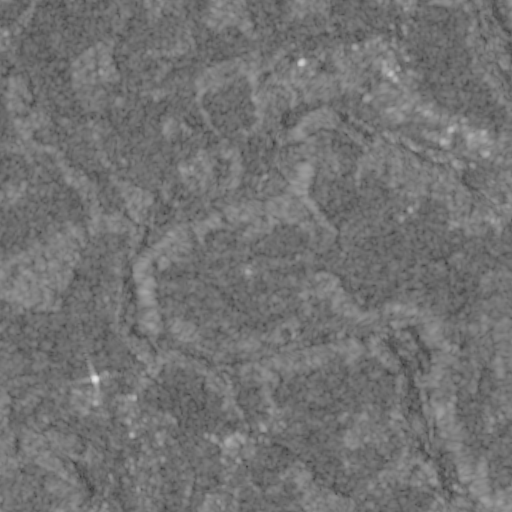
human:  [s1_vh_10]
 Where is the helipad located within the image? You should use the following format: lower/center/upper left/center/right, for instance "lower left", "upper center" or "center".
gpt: The helipad is located in the lower center of the image.
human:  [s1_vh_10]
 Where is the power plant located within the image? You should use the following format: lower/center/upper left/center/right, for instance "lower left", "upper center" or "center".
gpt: There is no power plant in the image.

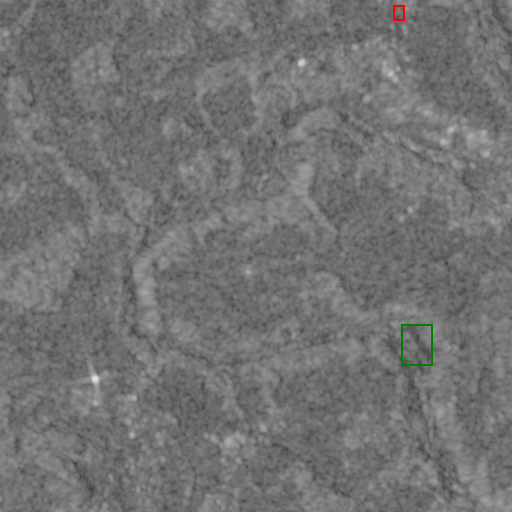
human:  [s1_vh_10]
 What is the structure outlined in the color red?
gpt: The structure outlined in red is a park.
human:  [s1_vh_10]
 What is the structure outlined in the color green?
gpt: The structure outlined in green is a parking lot.
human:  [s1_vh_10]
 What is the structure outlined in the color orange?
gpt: There is no orange outline.